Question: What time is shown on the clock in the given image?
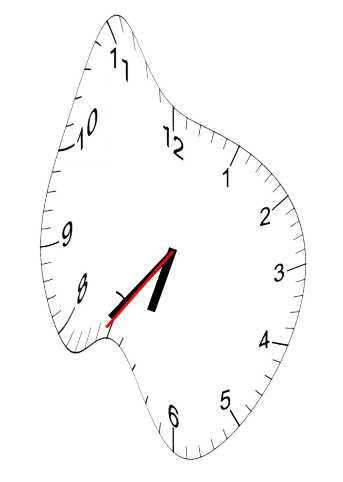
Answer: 06:36:36